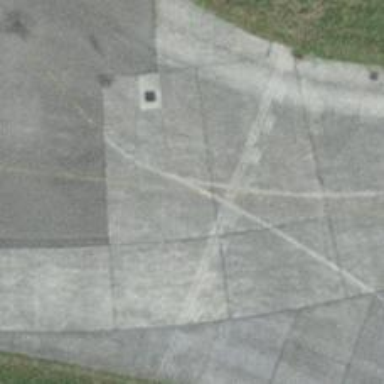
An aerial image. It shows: Image of taxiway at airport.